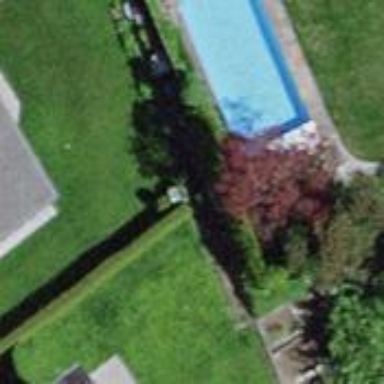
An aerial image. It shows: Swimming pool located in leisure land.